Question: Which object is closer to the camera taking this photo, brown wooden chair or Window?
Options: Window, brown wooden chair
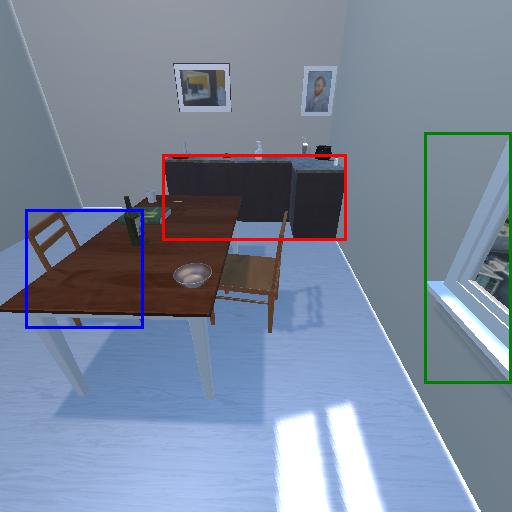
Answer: Window